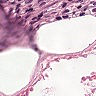
Metastatic tissue present: yes